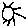
Label: sun